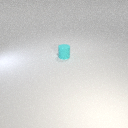
small cyan rubber cylinder